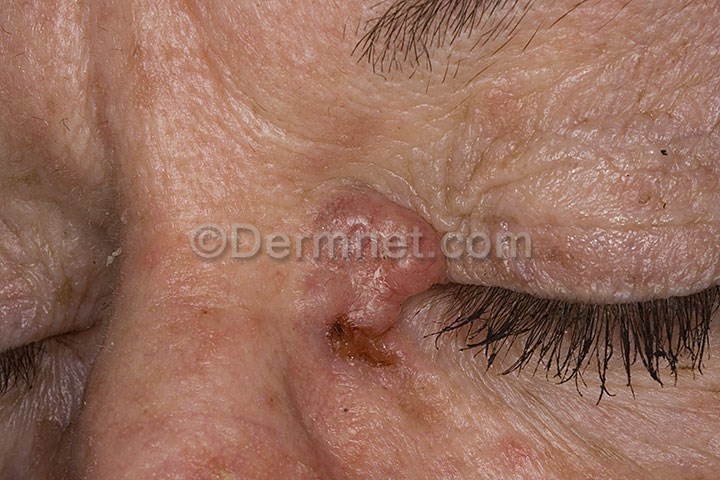
Disease: Actinic Keratosis Basal Cell Carcinoma and other Malignant Lesions